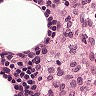
Metastatic tissue present: no